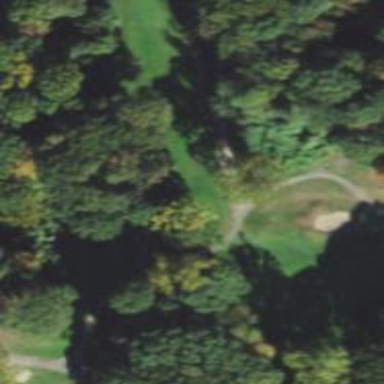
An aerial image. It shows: Path for both roads and golfers.